Field crop: maize
Growth stage: 2
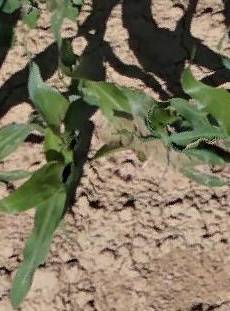
Species: maize